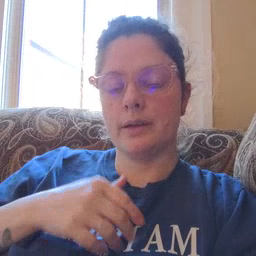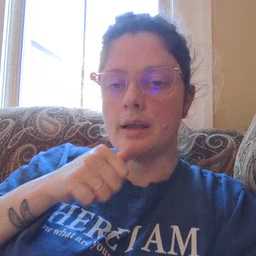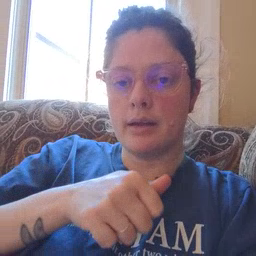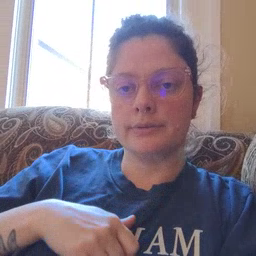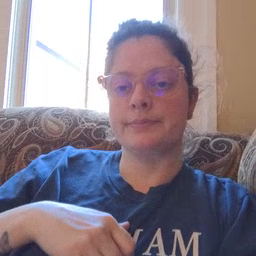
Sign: hide